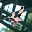
Label: 4